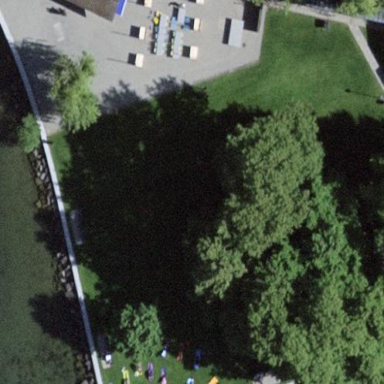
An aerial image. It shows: Recreation ground for leisure activities.